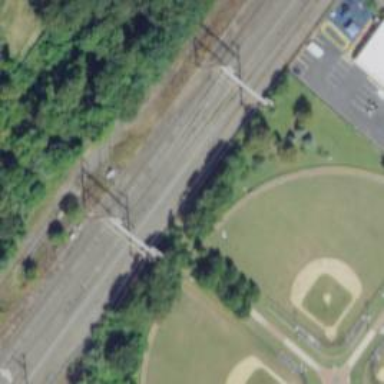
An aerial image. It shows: Railway track with contact lines for electrification.